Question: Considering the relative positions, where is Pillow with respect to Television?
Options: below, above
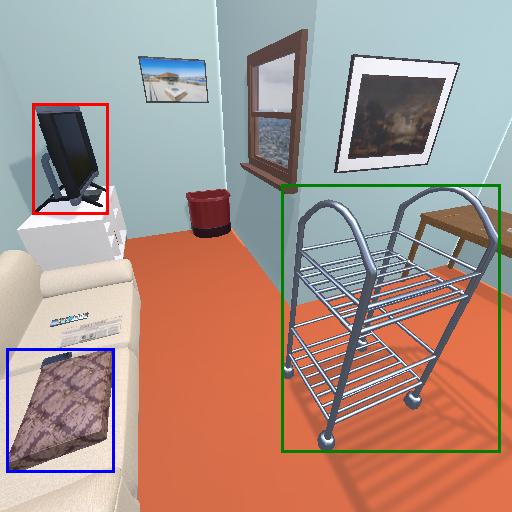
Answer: below